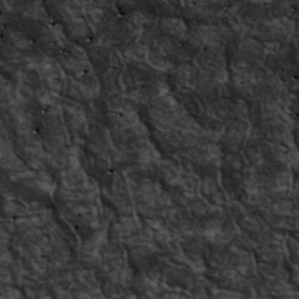
Label: non_frost